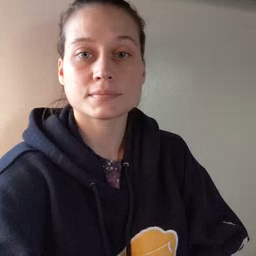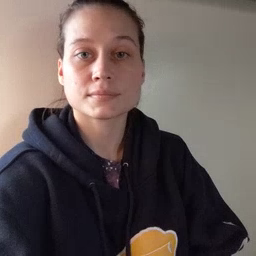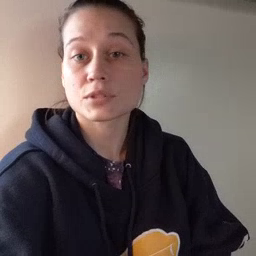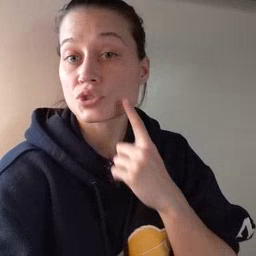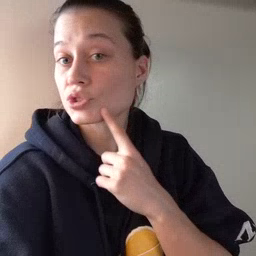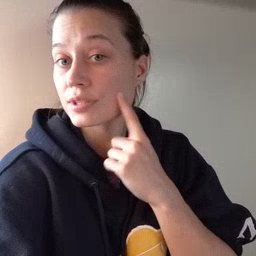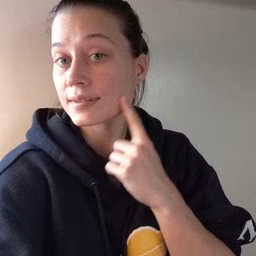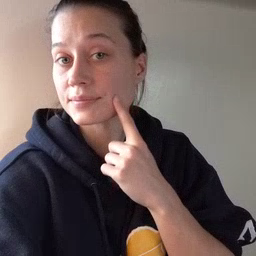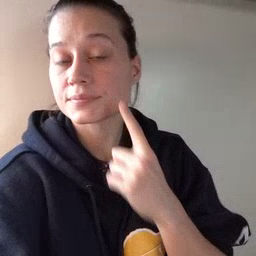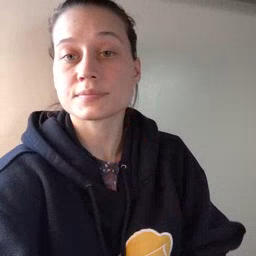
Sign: cheek